Field crop: maize
Growth stage: 2
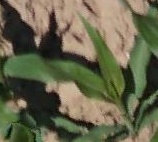
Species: maize